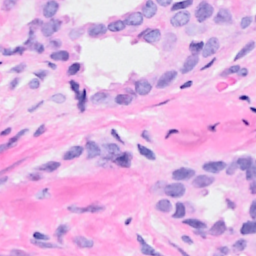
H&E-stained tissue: Breast